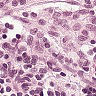
Metastatic tissue present: no